Question: I've written a powershell script to notify a program of mine when a file is created. (Note: I provide the code for reference, but I'm not sure there is anything wrong with the code)
'''
$folder = 'C:\Dev\Repositories\HD-CMC runk\XE5\IRBatch\JOAPSpectra'
$filter = '*.sp'
$fsw = New-Object IO.FileSystemWatcher $folder, $filter -Property @{IncludeSubdirectories = $false;NotifyFilter = [IO.NotifyFilters]'FileName, LastWrite'}
Function Send-StringOverTcp
(
[Parameter(Mandatory=$True)][String]$DataToSend,
[Parameter(Mandatory=$True)][UInt16]$Port
)
{
Try
{
$ErrorActionPreference = "Stop"
$TCPClient = New-Object Net.Sockets.TcpClient
$IPEndpoint = New-Object Net.IPEndPoint([System.Net.IPAddress]::parse("127.0.0.1"), $Port)
$TCPClient.Connect($IPEndpoint)
$NetStream = $TCPClient.GetStream()
[Byte[]]$Buffer = [Text.Encoding]::ASCII.GetBytes($DataToSend)
$NetStream.Write($Buffer, 0, $Buffer.Length)
$NetStream.Flush()
}
Finally
{
If ($NetStream) { $NetStream.Close() }
If ($TCPClient) { $TCPClient.Close() }
If ($IPEndpoint) { $IPEndpoint.Close() }
}
}
Register-ObjectEvent $fsw Created -SourceIdentifier FileCreated -Action{
$name = $Event.SourceEventArgs.Name
$changeType = $Event.SourceEventArgs.ChangeType
$timeStamp = $Event.TimeGenerated
Send-StringOverTcp -DataToSend 'file created' -Port 22}
'''
It works fine when I run it in powershell.

However I need to be able to programmatically invoke this script, rather than copy-paste it into the shell each time I want it to run.
I've tried invoking the script from a command line
ie:
'''
Powershell.exe -executionpolicy remotesigned -File NotifyFileCreate.ps1
'''
I've tried writing a C# program to invoke the script.
'''
using System;
using System.Management.Automation;
using System.Collections;
using System.Collections.ObjectModel;
using System.IO;
using System.Management.Automation.Runspaces;
using System.Text;
using System.Diagnostics;
using System.Collections.Generic;
namespace PowershellInvoker
{
class MainClass
{
public static void Main (string[] args)
{
String[] lines = File.ReadAllLines ("C:\Dev\Repositories\HD-CMC\trunk\XE5\IRBatch\PowerShell\NotifyFileCreate.ps1");
List<String> linesList = new List<String>(lines);
String script = String.Join("
", linesList);
RunScript(script);
}
public static string RunScript(string scriptText)
{
Runspace runspace = RunspaceFactory.CreateRunspace();
runspace.Open();
Pipeline pipeline = runspace.CreatePipeline();
pipeline.Commands.AddScript(scriptText);
//pipeline.Commands.Add("Out-String");
Collection<PSObject> results = pipeline.Invoke();
runspace.Close();
StringBuilder stringBuilder = new StringBuilder();
foreach (PSObject obj in results)
{
stringBuilder.AppendLine(obj.ToString());
}
return stringBuilder.ToString();
}
}
}
'''
It just seems like the powershell session won't persist once the script is run unless I manually paste it into powershell.
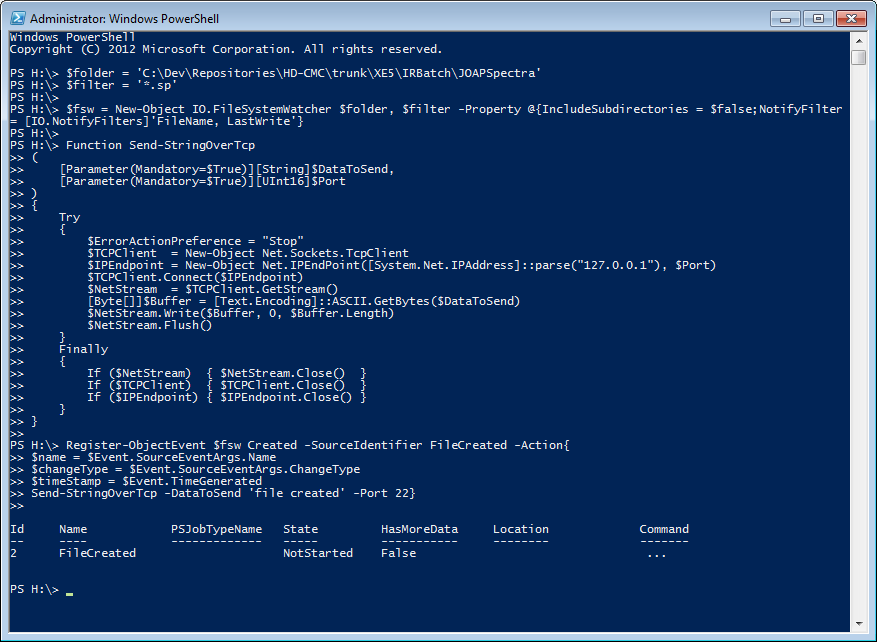
Answer: Add the -NoExit option to your command line call:
'''
Powershell.exe -executionpolicy remotesigned -NoExit -File NotifyFileCreate.ps1
'''